Field crop: maize
Growth stage: 2
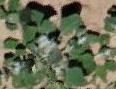
Species: chenopodium